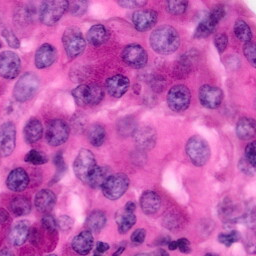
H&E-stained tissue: Pancreatic